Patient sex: F
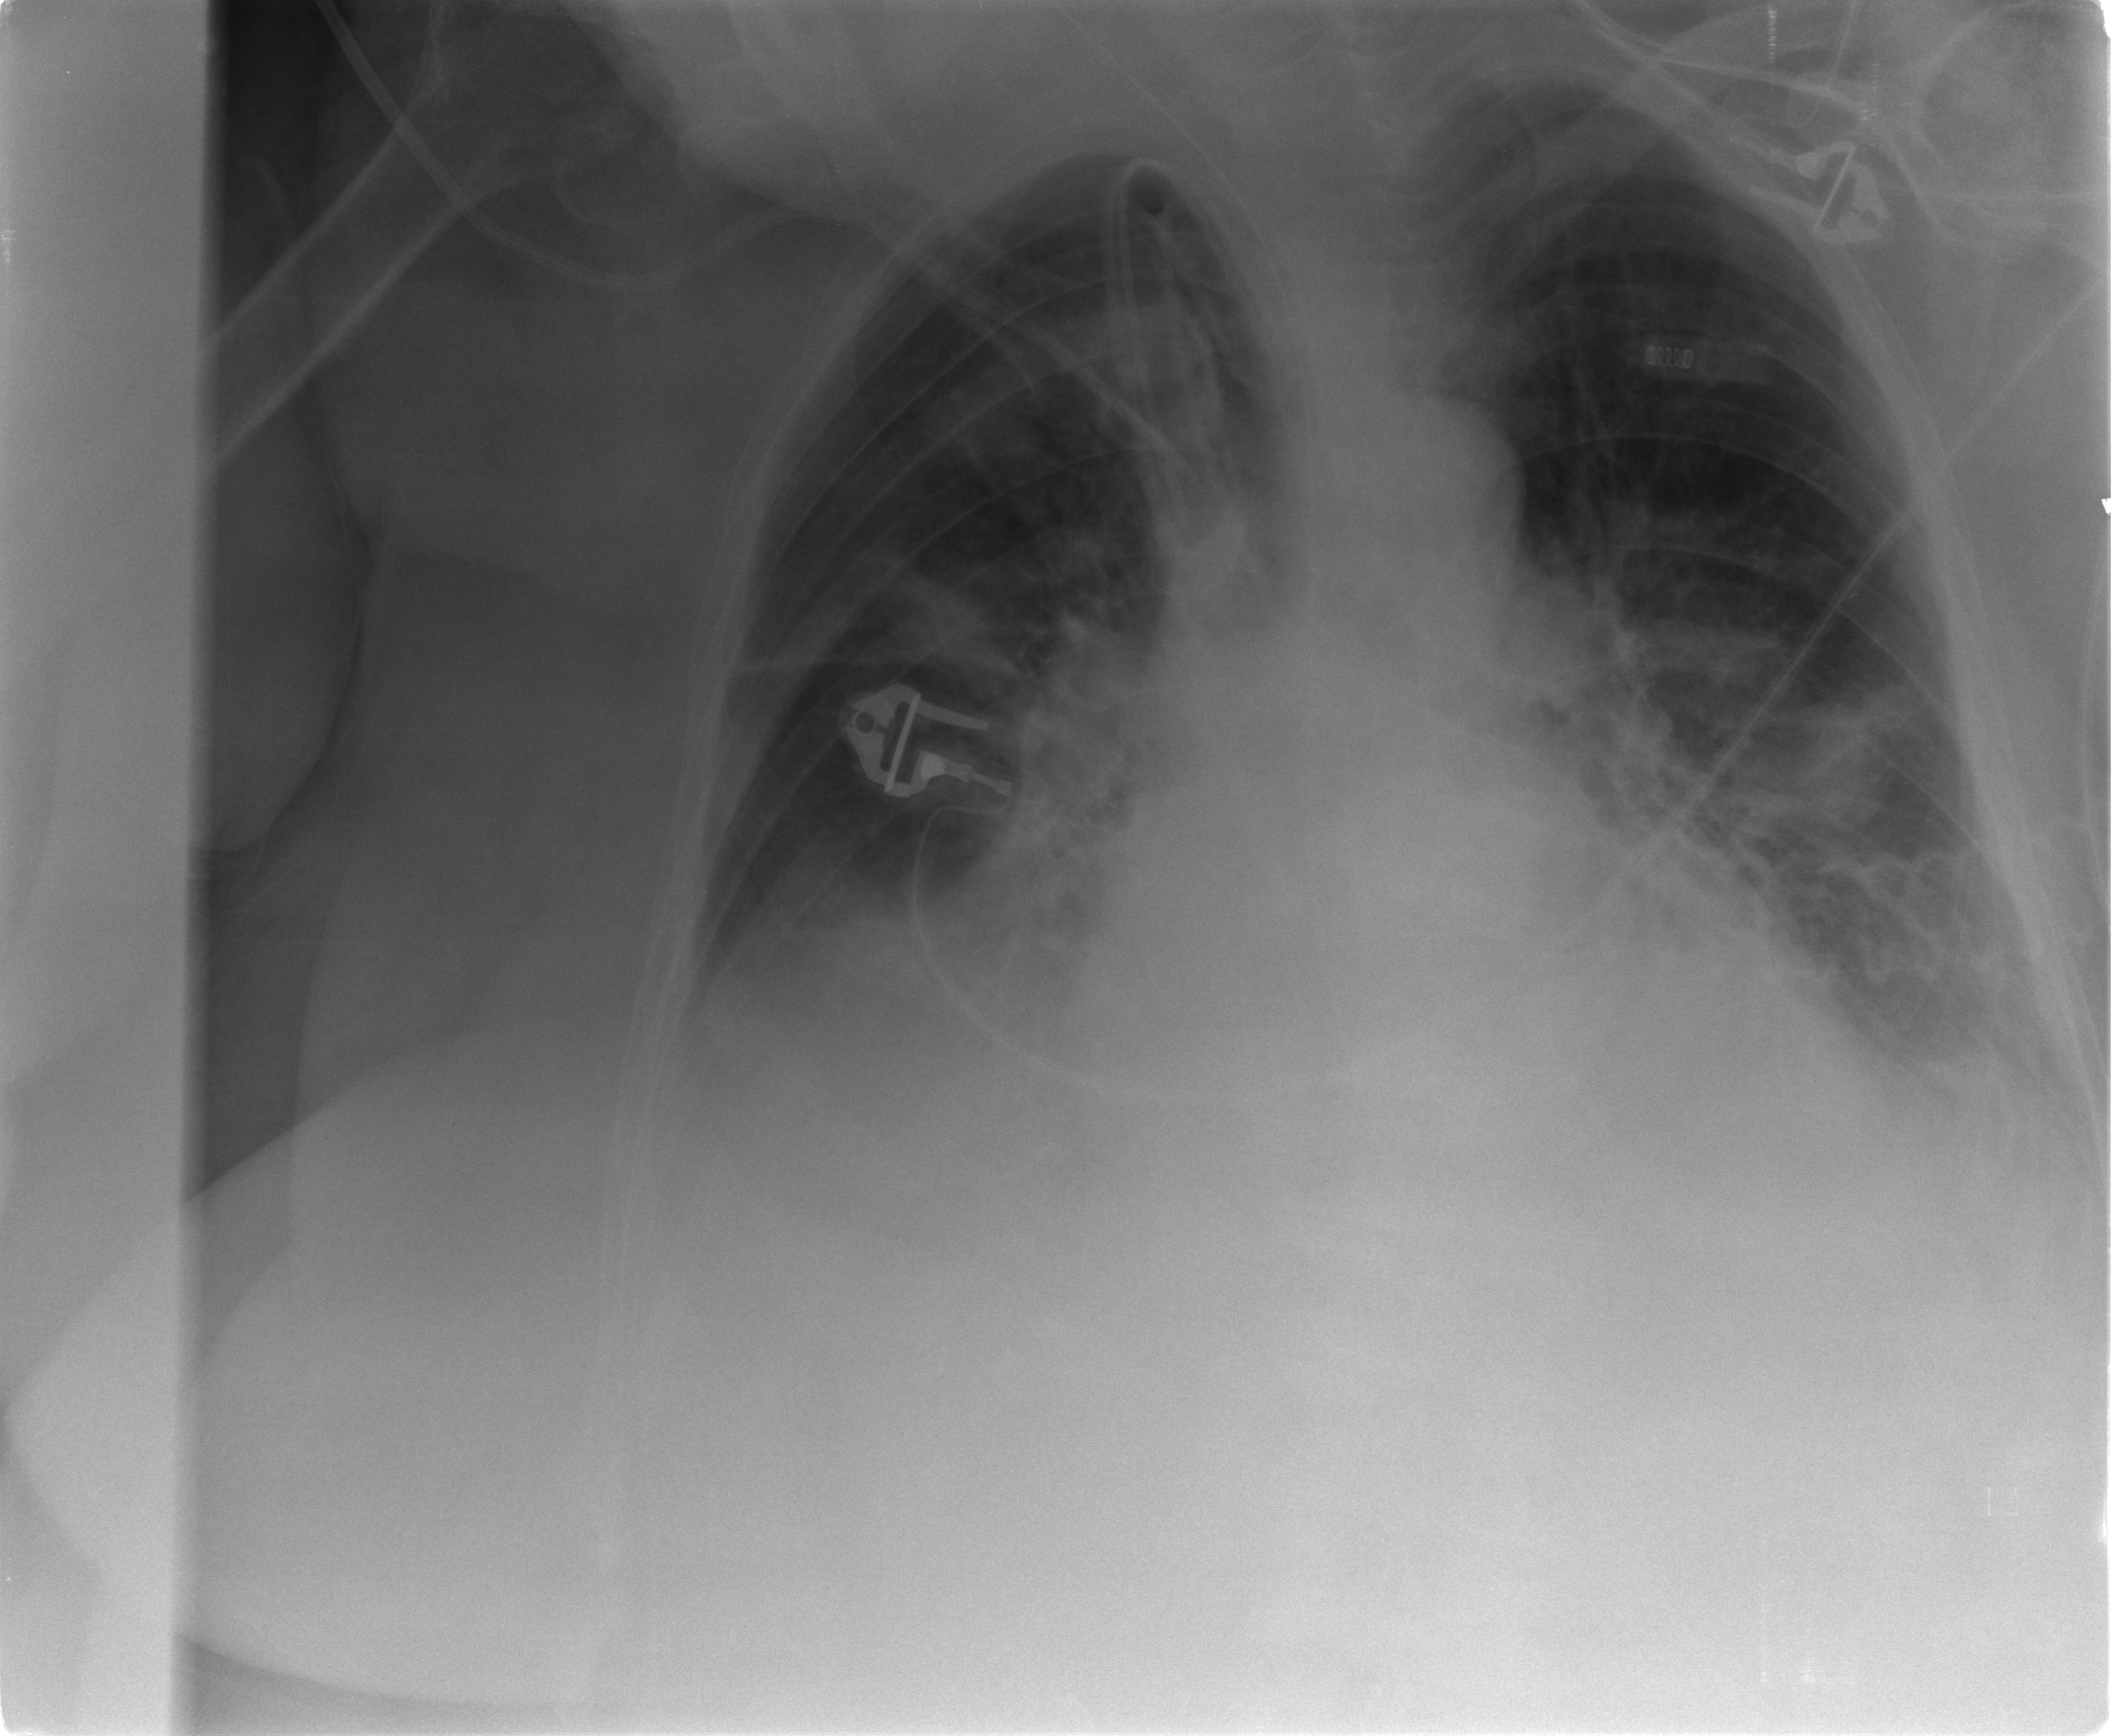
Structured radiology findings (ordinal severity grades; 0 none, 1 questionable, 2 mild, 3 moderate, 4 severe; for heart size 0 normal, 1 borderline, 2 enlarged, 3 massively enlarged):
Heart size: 0
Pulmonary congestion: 2
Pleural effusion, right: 2
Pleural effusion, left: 2
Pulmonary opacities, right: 2
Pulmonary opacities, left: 2
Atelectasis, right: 2
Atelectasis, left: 2